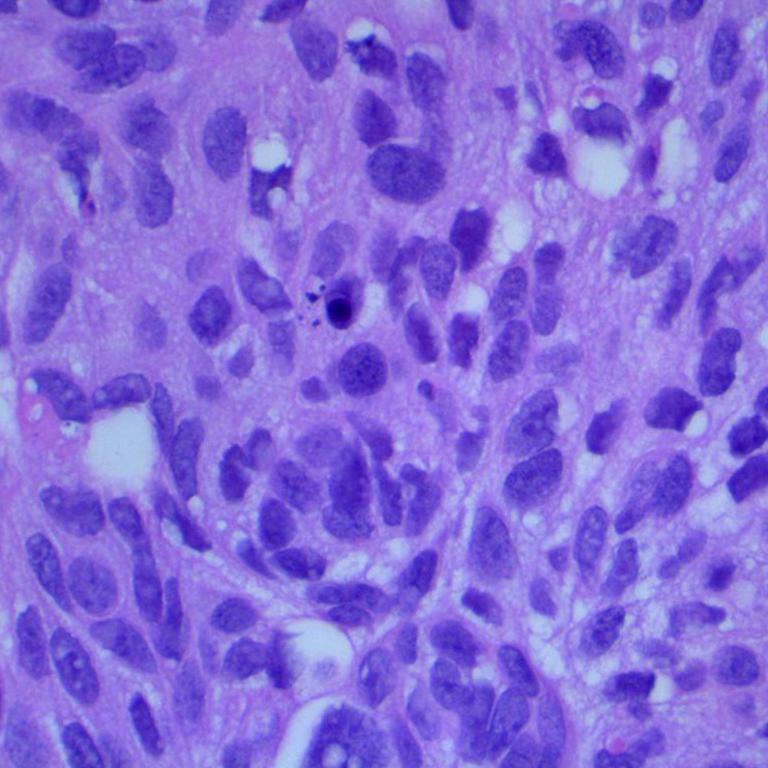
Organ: lung
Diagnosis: squamous carcinomas